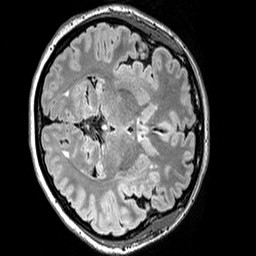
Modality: FLAIR
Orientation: axial
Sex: female
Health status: ill
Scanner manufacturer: siemens
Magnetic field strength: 3 T
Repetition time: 5 s
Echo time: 0.388 s